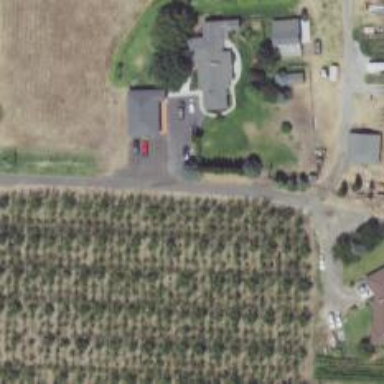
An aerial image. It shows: Driveway leading to service road.